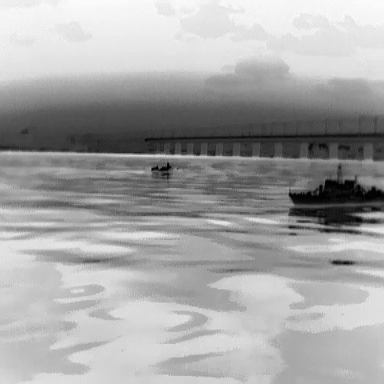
There are two warships in the infrared image.